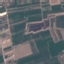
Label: PermanentCrop